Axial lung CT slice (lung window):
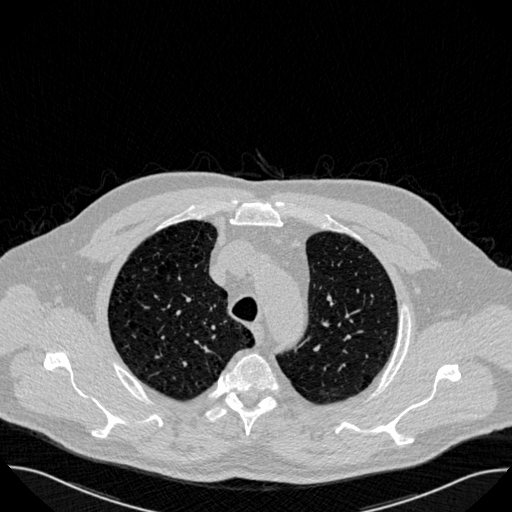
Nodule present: no